Current action and preconditions to check: trajectory_clear

Your task: For each precondition in the list above, predict whether it will hold at this action.

Consider the current scene as observed from the mobile robot's camera, and analyze the predicted future states of all dynamic agents (e.g., people, animals, vehicles, or any moving entities) within the NEXT SECOND.

IMPORTANT: Only answer "very likely" if you are absolutely certain—based on strong, clear evidence—that a dynamic agent will violate the precondition in the predicted future state. Do NOT answer "very likely" for unlikely, ambiguous, or low-probability risks.

Ask yourself for each precondition: Is there a high probability, with clear and convincing evidence, that the predicted future states of any dynamic agent will interfere with the predicted future state of the currently executing action within the NEXT SECOND, causing that precondition to fail?

Assess the risk level based on these predictions. Use "likely" or "very likely" if motions create a clear risk of interference.

Use "neutral" or "improbable" if agents are nearby but their predicted paths are clearly diverging or non-conflicting.

Failure Risk Categories: "very improbable", "improbable", "neutral", "likely", "very likely"

Answer Format: Output ONLY the probability_of_failure value from these categories: "very improbable", "improbable", "neutral", "likely", "very likely"

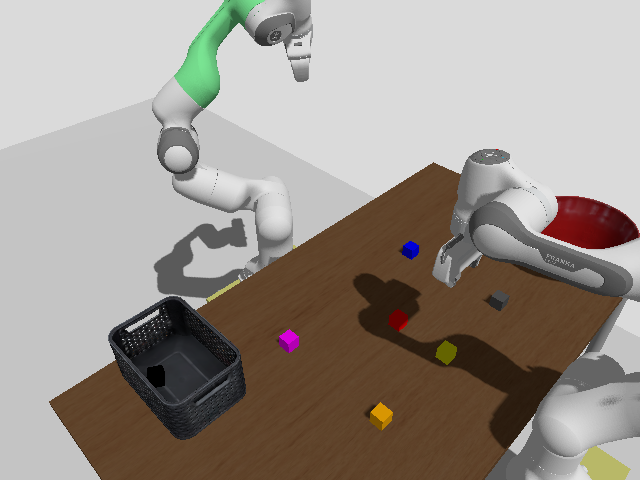

Answer: very improbable